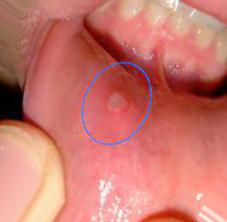
Condition: Mouth Ulcer